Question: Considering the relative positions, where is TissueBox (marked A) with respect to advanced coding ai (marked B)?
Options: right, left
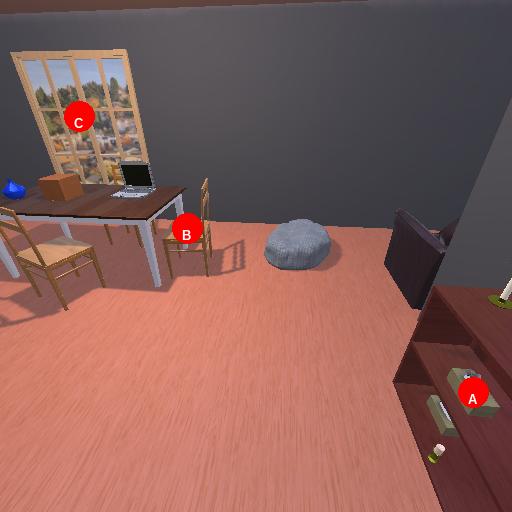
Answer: right